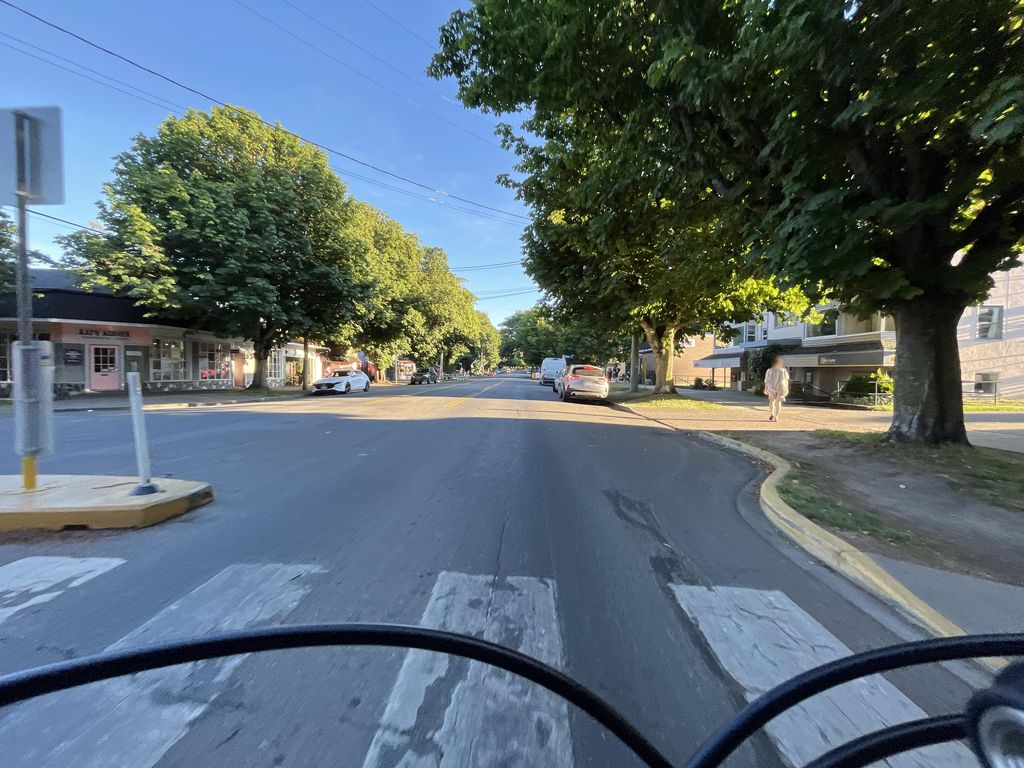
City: victoria